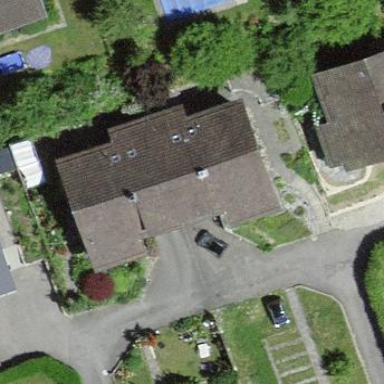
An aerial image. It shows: Terrace building.